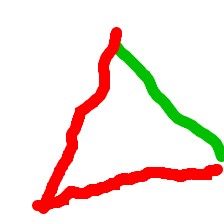
Shape: triangle